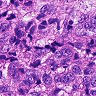
Metastatic tissue present: yes